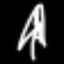
Label: leaf